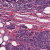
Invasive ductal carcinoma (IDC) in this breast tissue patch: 1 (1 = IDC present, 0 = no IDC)